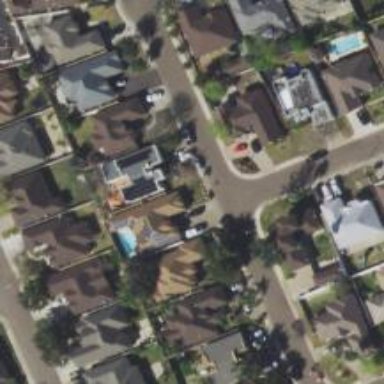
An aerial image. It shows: Residential area with homes lining the residential road.